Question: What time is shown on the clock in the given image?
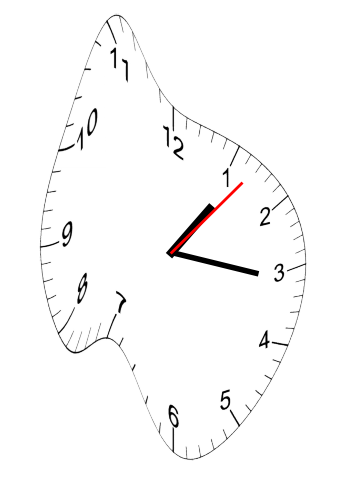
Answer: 01:16:07